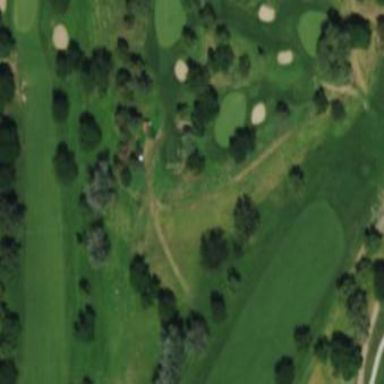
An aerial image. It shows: Golf course surrounded by greenery.